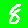
Digit: 8